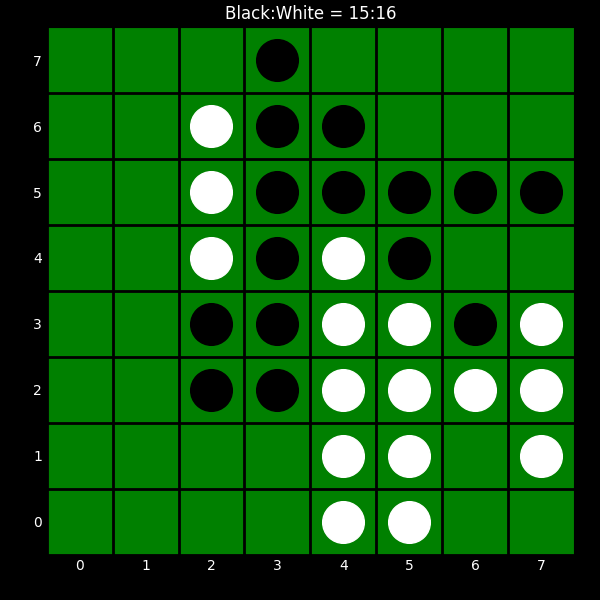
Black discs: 15
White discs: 16